Question: I am creating a doughnut (showing in pink) to represent data using the canvas. The problem is remaining area left by the canvas (filled with green in diagram) is not clickable in 'IE' and 'Safari' for Windows. I am using 'pointer-events' for click through the canvas which is not supported by 'IE' and 'Safari'. Alternative solution is: I change the 'z-index' which is very difficult implementing due to complex UI of the application.

Any hope except change the z-order? Thanks in advance!
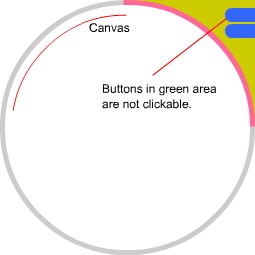
Answer: You can work around the problem in IE and Safari by using the offset and dimensions of each element associated with it. The following is an approach based on <URL>. Hopefully the comments explain the code well enough
Pure Javascript
'''
// Get all overlaying canvases
var canvas = document.getElementsByTagName("canvas"),
// Get all elements that you want the click to fire on
background = document.getElementsByClassName("background");
// Use click location and dimensions/positioning to fake a click through
function passThrough(e) {
// Check all background elements
for(var i = 0; i < background.length; i++) {
// check if clicked point (taken from event) is inside element
var mouseX = e.pageX;
var mouseY = e.pageY;
var obj = background[i];
var width = obj.clientWidth;
var height = obj.clientHeight;
if (mouseX > obj.offsetLeft && mouseX < obj.offsetLeft + width
&& mouseY > obj.offsetTop && mouseY < obj.offsetTop + height) {
background[i].onclick(); // Force click event if within dimensions
}
}
}
for(var i = 0; i < canvas.length; i++) {
// Force our function when clicked
canvas[i].onmousedown = passThrough;
}
for(var i = 0; i < background.length; i++) {
// Toggle background when clicked (to show it works)
background[i].onclick = function() {
if(this.style.background == "black") {
this.style.background = "red";
}
else {
this.style.background = "black";
}
}
}
'''
<URL>
with jQuery
'''
// Get all overlaying canvases
var canvas = $("canvas"),
// Get all elements that you want the click to fire on
background = $(".background");
// Use click location and dimensions/positioning to fake a click through
function passThrough(e) {
// Check all background elements
for(var i = 0; i < background.length; i++) {
// check if clicked point (taken from event) is inside element
var mouseX = e.pageX;
var mouseY = e.pageY;
var offset = background.eq(i).offset();
var width = background.eq(i).width();
var height = background.eq(i).height();
if (mouseX > offset.left && mouseX < offset.left + width
&& mouseY > offset.top && mouseY < offset.top + height) {
background.eq(i).click(); // Force click event if within dimensions
}
}
}
for(var i = 0; i < canvas.length; i++) {
// Force our function when clicked
canvas.eq(i).off('mousedown').on('mousedown', passThrough);
}
for(var i = 0; i < background.length; i++) {
// Toggle background when clicked (to show it works)
background.eq(i).off('click').on('click', function() {
if($(this).css("background-color") == "rgb(0, 0, 0)") {
$(this).css("background-color", "red");
}
else {
$(this).css("background-color", "black");
}
});
}
'''
<URL>
Hopefully it fixes your issue!